Aerial crown-view tile of a tropical tree (Barro Colorado Island, Panama), acquired 20250317:
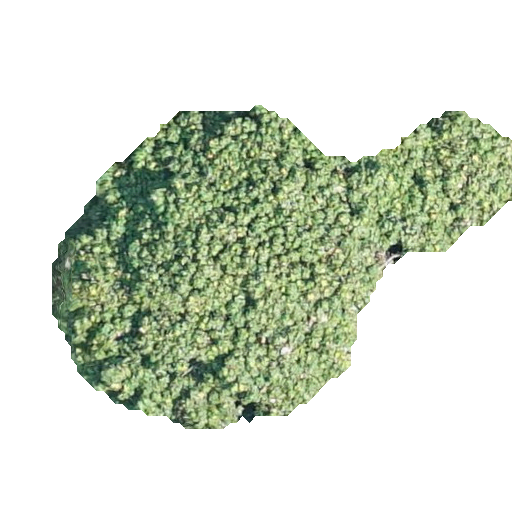
Species: Pourouma bicolor
GBIF accepted scientific name: Pourouma bicolor
Crown area: 141.776 m²